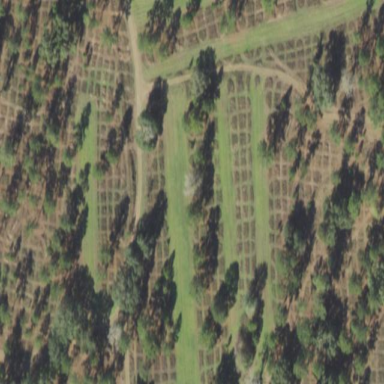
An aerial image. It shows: Orchard.